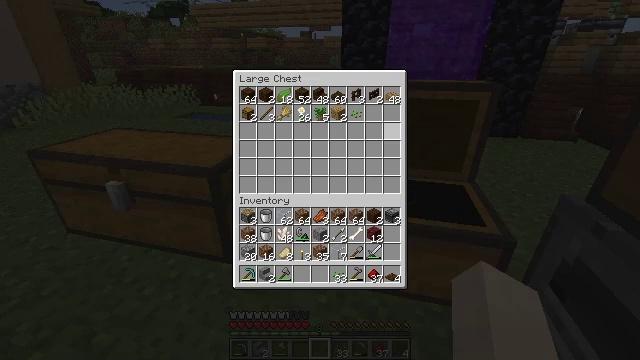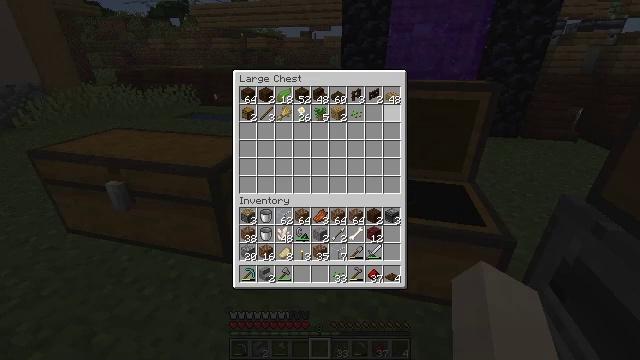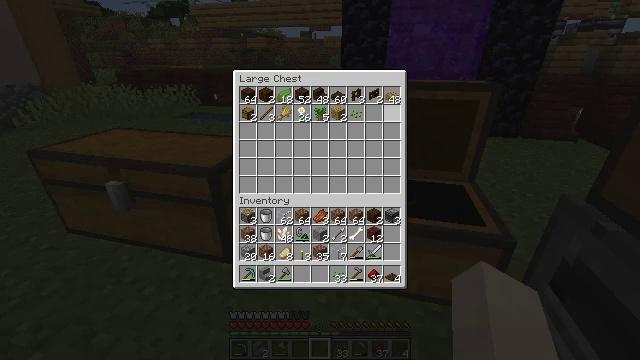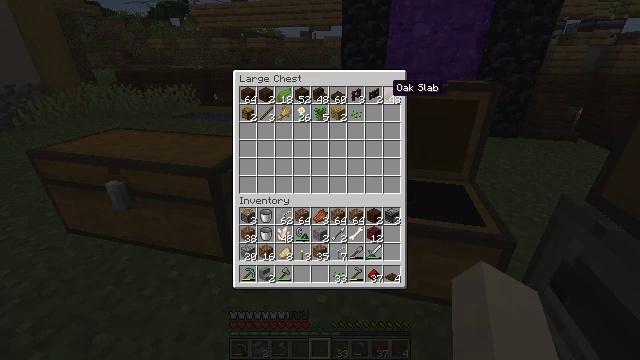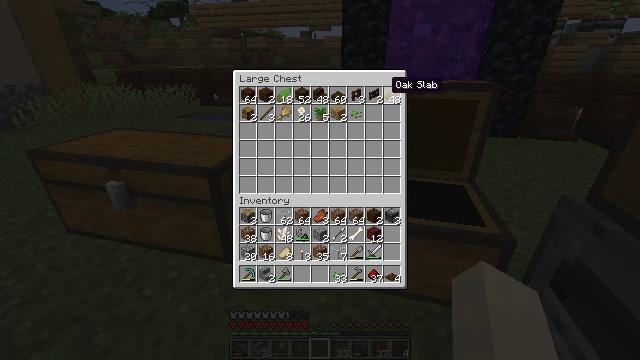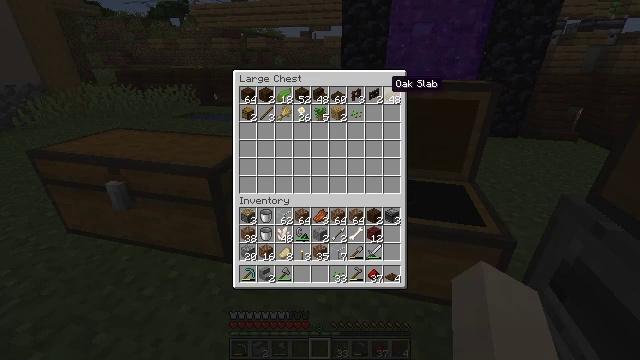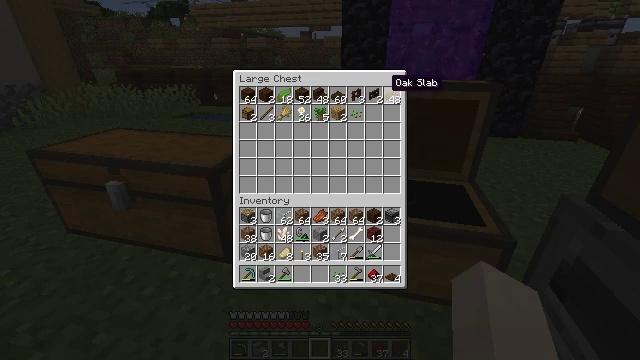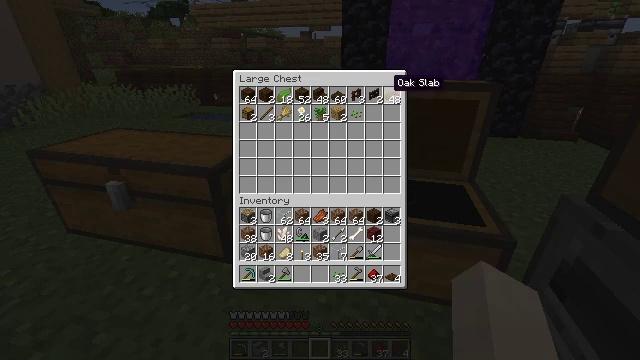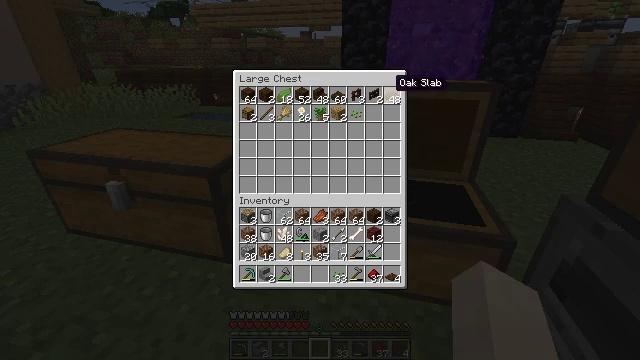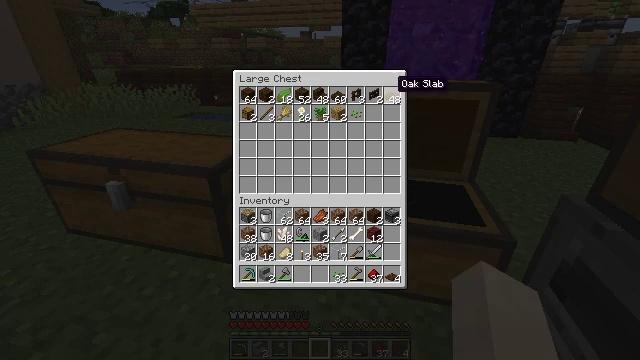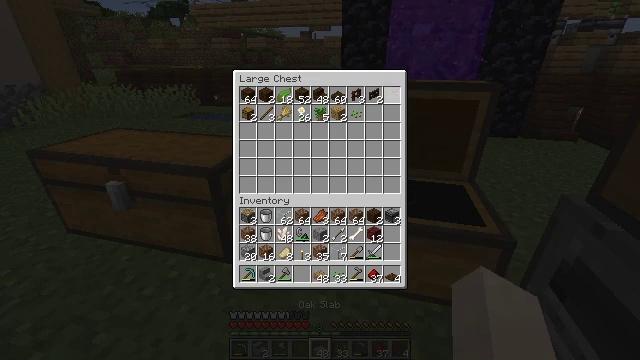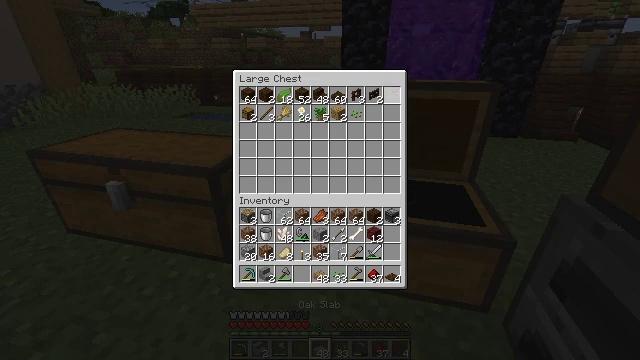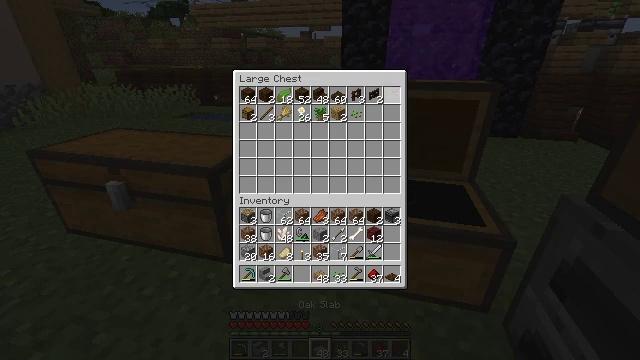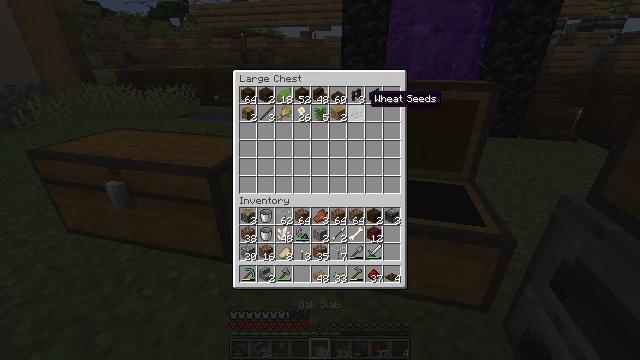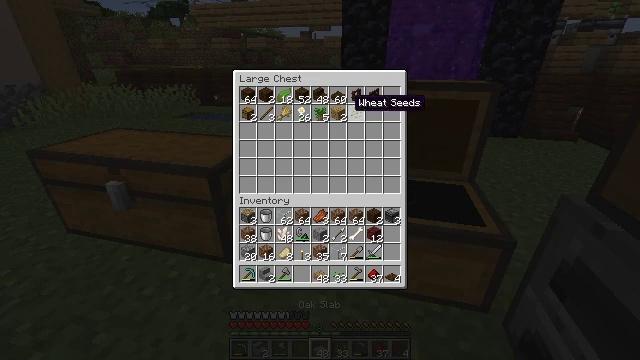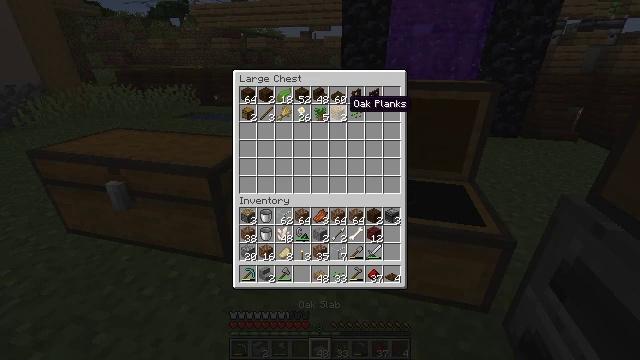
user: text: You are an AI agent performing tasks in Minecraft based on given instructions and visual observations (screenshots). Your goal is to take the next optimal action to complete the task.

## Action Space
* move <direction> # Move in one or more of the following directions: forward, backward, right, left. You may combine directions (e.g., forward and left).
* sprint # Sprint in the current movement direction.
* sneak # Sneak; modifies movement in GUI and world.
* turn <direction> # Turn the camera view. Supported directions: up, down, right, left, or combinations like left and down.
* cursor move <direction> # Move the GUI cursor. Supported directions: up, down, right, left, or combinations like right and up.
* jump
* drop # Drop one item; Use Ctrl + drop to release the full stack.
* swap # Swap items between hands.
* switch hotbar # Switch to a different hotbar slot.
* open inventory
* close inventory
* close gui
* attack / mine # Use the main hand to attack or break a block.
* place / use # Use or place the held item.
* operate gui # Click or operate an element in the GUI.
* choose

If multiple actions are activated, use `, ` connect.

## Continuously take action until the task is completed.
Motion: motion action
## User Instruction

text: Take wooden slabs to craft a composter.
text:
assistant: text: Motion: turn up
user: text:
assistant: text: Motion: sneak, turn up
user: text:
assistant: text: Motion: sneak, turn up
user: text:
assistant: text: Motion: sneak
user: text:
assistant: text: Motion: sneak
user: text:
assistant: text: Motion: sneak
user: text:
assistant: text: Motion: sneak
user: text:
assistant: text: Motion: sneak
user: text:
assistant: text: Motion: sneak
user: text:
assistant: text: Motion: sneak, attack / mine
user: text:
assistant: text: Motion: sneak, attack / mine
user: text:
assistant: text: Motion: sneak, turn down, attack / mine
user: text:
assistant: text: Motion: sneak, turn left and down
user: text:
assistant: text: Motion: sneak, turn left
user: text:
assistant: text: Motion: sneak
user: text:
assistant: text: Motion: sneak
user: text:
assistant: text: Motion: sneak
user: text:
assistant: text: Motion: sneak
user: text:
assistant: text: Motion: sneak
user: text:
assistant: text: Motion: sneak
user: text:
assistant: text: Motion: sneak
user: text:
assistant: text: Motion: sneak
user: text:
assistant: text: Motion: sneak
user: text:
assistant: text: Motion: sneak
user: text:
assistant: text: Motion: sneak
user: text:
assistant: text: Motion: sneak
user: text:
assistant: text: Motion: sneak
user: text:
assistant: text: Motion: sneak
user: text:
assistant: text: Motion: sneak
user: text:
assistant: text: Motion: sneak